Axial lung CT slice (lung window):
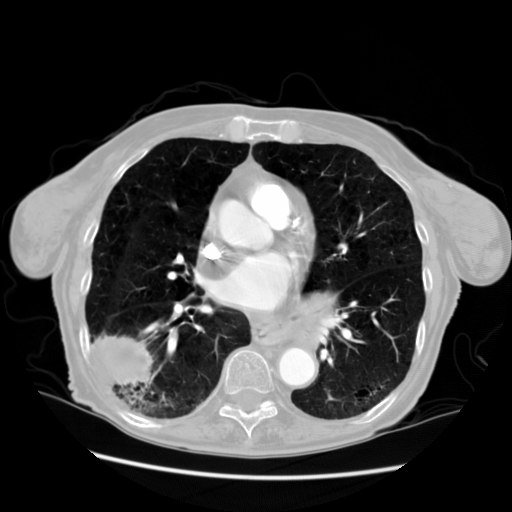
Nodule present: no